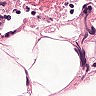
Metastatic tissue present: no